Question: I have cloned repository from bitbucket.org (it is my repo). But now I can't run this project.
I made next:
Import -> Project from Git
then I follow the importing guide but maybe I selected something wrong. So I can see all files in project tree that I have cloned but can't run it. What's the problem?
When I select Run As in menu I don't see any option (only Run configuration), but I want to see Run as Android project.

I also try add project using Run configuration but I don't see my ea project in Project selection list.
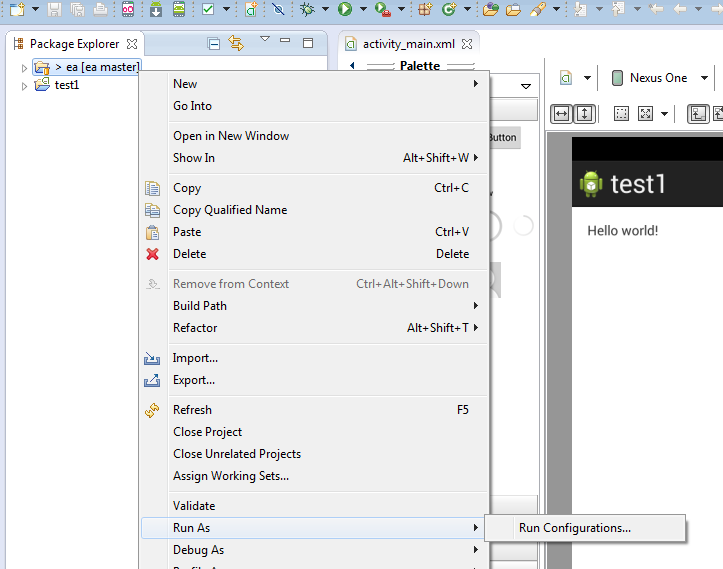
Answer: I don't think Eclipse is seeing it as an project. When you clone from git, at the last step of the importing wizard, try and selecting and select an android project.